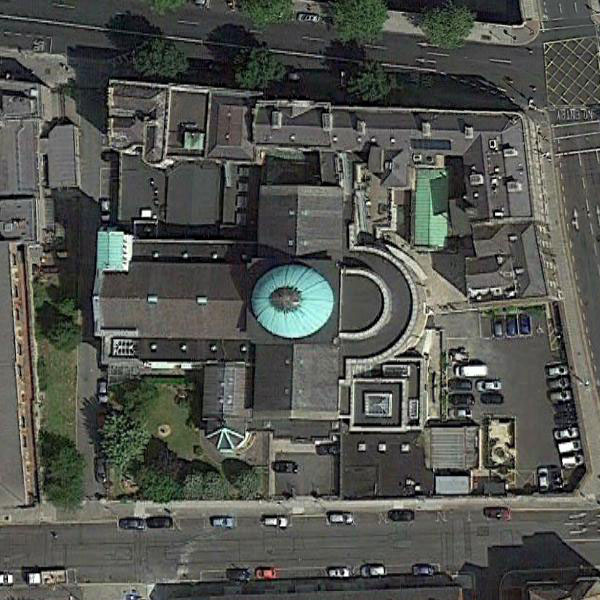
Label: Church